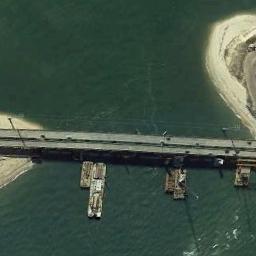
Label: bridge